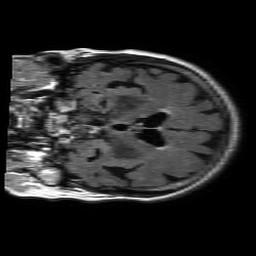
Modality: FLAIR
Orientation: coronal
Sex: female
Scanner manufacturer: philips
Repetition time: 11 s
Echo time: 0.125 s